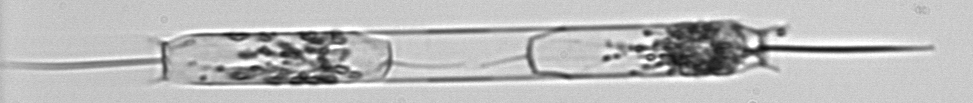
Label: Ditylum_brightwellii